Question: I am stuck on what is supposed to be a very simple thing to do: have a Core Data Entity store / display (through bindings) an image assigned as a transformable attribute.
I've read many related posts on the Stack (e.g., see <URL>, which I still have not resolved.
I created a simple doc-based Core Data App to demonstrate the problem. The Core Data managed object is called "TheEntity" and the attribute "theImageAtt." The entity as defined in Core Data is shown below (ImageValueTransformer is the NSValueTransformer):

I let XCode generate the NSManagedObject subclass header and implementation files (I left out the code for the "name" attribute to make it simpler):
'''
// TheEntity.h
#import <Foundation/Foundation.h>
#import <CoreData/CoreData.h>
#import "ImageValueTransformer.h"
@interface TheEntity : NSManagedObject
@property (nonatomic, retain) NSImage * theImageAtt;
@end
-----------------------
// TheEntity.m
#import "TheEntity.h"
@implementation TheEntity
@dynamic theImageAtt;
@end
'''
Below are the header and implementation files for my "ImageValueTransformer." Lots of examples of this on the Stack and elsewhere (the tiff rep is arbitrary).
'''
// ImageValueTransformer.h
#import <Foundation/Foundation.h>
@interface ImageValueTransformer : NSValueTransformer
@end
-------------------------------
// ImageValueTransformer.m
#import "ImageValueTransformer.h"
@implementation ImageValueTransformer
+ (BOOL)allowsReverseTransformation {return YES;}
+ (Class)transformedValueClass {
return [NSData class]; // have also tried: return [NSImage class];
}
- (id)transformedValue:(id)value {
NSData *data = [value TIFFRepresentation];
return data;
}
- (id)reverseTransformedValue:(id)value {
NSImage *imageRep = [[NSImage alloc] initWithData:value];
return imageRep;
}
@end
'''
The Value Transformer can be initialized / registered by allocating an instance of it in MyDocument.m, but in the end, it doesn't matter that much as long as the transformer header is imported into the theEntity Header (see above). I have experimented with this and it does not remove the error I get below. For reference, there is <URL>.
Back to the problem at hand, a good code example from Apple is <URL> which shows an alternative initialization of the value transformer, I tried that setup too.
Putting this into action, I have a method to load a test image and assign it to the transformable attribute in MyDocument.m (from a selected Entity instance in an NSTable):
'''
- (IBAction)addImg:(id)sender {
NSImage *theImg = [[NSImage alloc] initWithContentsOfFile:@"/Desktop/testImage.jpg"];
//[theImageView setImage:theImg]; // as a test, this displays ok
// "theEntities" below are defined as an IBOutlet to my Array Controller:
[theEntities setValue:theImg forKeyPath:@"selection.theImageAtt"];
NSLog(@"after setting the image ..."); // this never logs
}
'''
Zeroing-in on where the code breaks, the line below:
'''
[theEntities setValue:theImg forKeyPath:@"selection.theImageAtt"];
'''
gives the error:
'''
Cannot create BOOL from object <4d4d002a 0003717e 8989898a 8a8a8b8b 8b8b8b8b
8a8a8a89 898<PHONE> 8a8a8a89 898<PHONE> 88888889 89898a8a
8a8a8a8a 8b8b8b88 888<PHONE> 8a8a8a89 89898a8a 8a8c8c8c 8b8b8b8a
8a8a8888 .... and so on for the size of the Image array ...
'''
If I comment out the said line above then my NSTable populates just fine (so the bindings and array controller seem ok), but of course with no image in the NSImageView.
As a check, the conversion code used in the Image Transformer works as expected (this is tested separately from the value transformer):
'''
// Image to Data Conversion:
NSImage *imageIn = [[NSImage alloc] initWithContentsOfFile:@"testImage.jpg"];
NSData *imgData = [imageIn TIFFRepresentation];
NSImage *imageOut = [[NSImage alloc] initWithData:imgData];
[theImageDisplay setImage:imageOut];
'''
What am I missing on this?
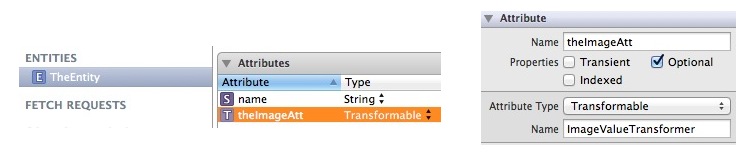
Answer: I found that the error reported above, namely,
'''
Cannot create BOOL from object ...
'''
does not occur when using an Image Well or Image Cell (subclasses of NSImageView) rather than the Custom View that I was trying to write to earlier.
So for now I'm using the default value transformer rather than a custom value transformer. This is a workable solution, but academically speaking, it would be nice to know why the default Custom View led to errors when binding to a Core Data attribute (defined as transformable in the Core Date Model).
Digging into this a little further, the Image Well inherits from NSImageView, so at least one difference is that they are distinct with regard to the "editable" property (Image Wells are editable which plays well with Drag-n-Drop). So in an attempt to reconcile these two, I set my Custom View to editable, thinking that this might resolve the problem:
'''
theImageView = [[NSImageView alloc] init];
[theImageView setEditable:YES];
'''
But it must be something else, this does not resolve the error above. For now at least, I have a workable solution. Should others encounter this, I hope these notes are helpful!